一年级 · 算术
新学期给一（2）班的每个学生发一本书, 一（2）班一共有多少个学生?

$\square \bigcirc \square($ 个)

答: 一（2）班一共有（）个学生。
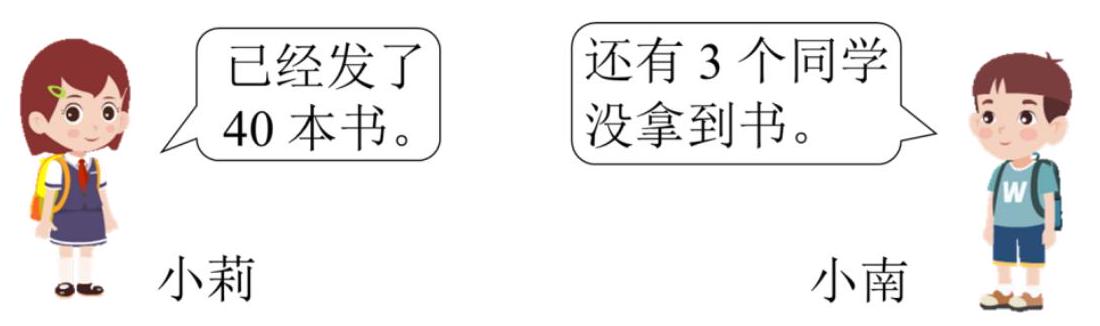
答案: 详解$40+3=43$ (个)

答: 一 (2) 班一共有 43 个学生。